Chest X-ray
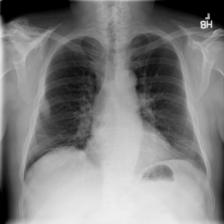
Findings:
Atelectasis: negative
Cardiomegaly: negative
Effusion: negative
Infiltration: negative
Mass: negative
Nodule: negative
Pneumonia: negative
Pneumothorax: negative
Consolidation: negative
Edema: negative
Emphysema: negative
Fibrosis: negative
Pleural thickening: negative
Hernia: negative